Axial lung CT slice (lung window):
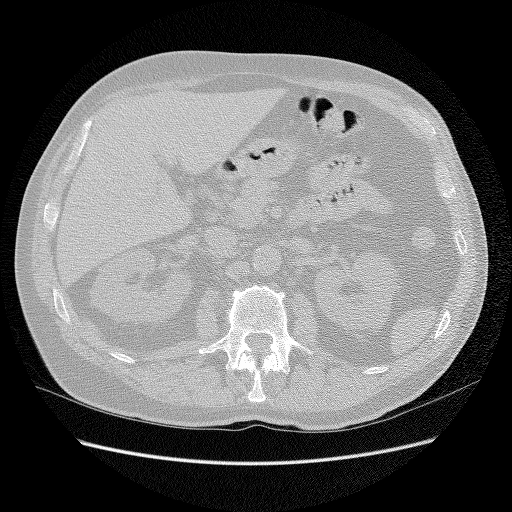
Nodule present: no